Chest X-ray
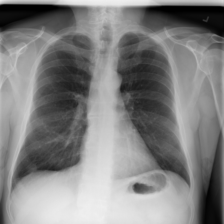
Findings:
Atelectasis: negative
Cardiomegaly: negative
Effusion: negative
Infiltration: positive
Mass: negative
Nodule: negative
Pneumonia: negative
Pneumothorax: negative
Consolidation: negative
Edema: negative
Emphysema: negative
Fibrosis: negative
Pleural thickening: negative
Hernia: negative